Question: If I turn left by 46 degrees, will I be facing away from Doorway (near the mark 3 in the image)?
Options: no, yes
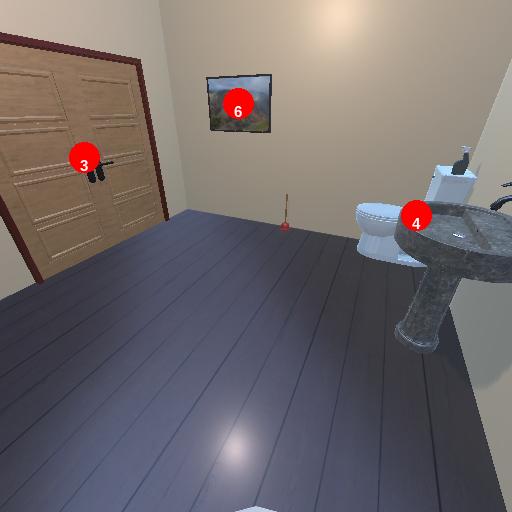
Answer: no